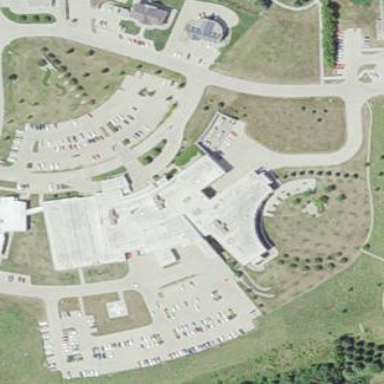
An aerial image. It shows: Healthcare facility identified as hospital.